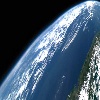
Label: water